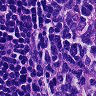
Metastatic tissue present: no